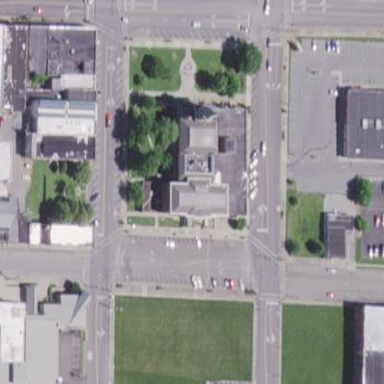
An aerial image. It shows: Damaged courthouse building.